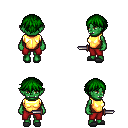
a pixel art fantasy rpg character, female body template, orc, green skin, gold chest armor, red pants, green short bangs hairstyle, gray slippers, dagger, four views (front, back, left, right), 2x2 character sprite sheet, small pixel art, hard edges, no anti-aliasing